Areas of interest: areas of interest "Business office"
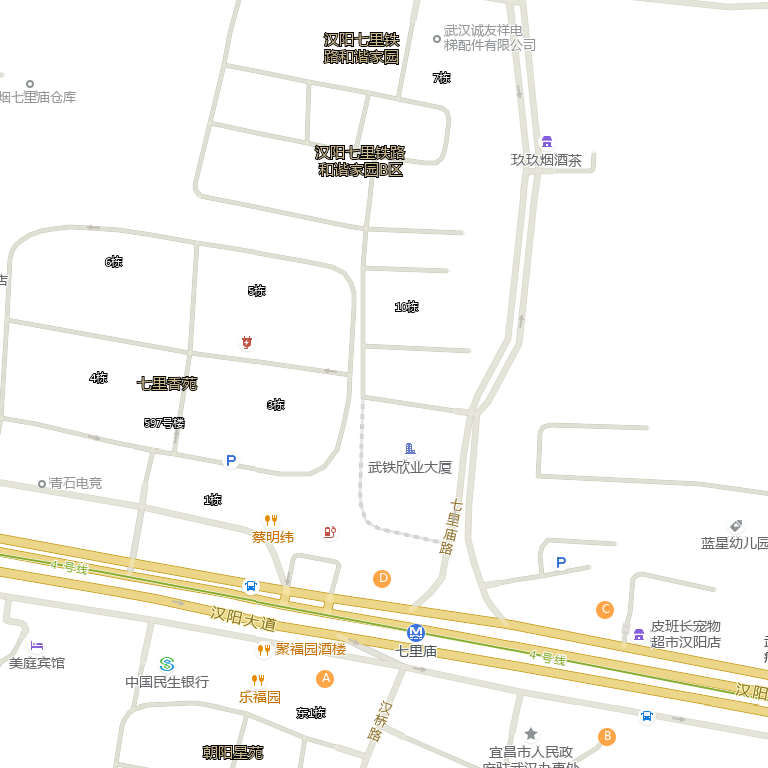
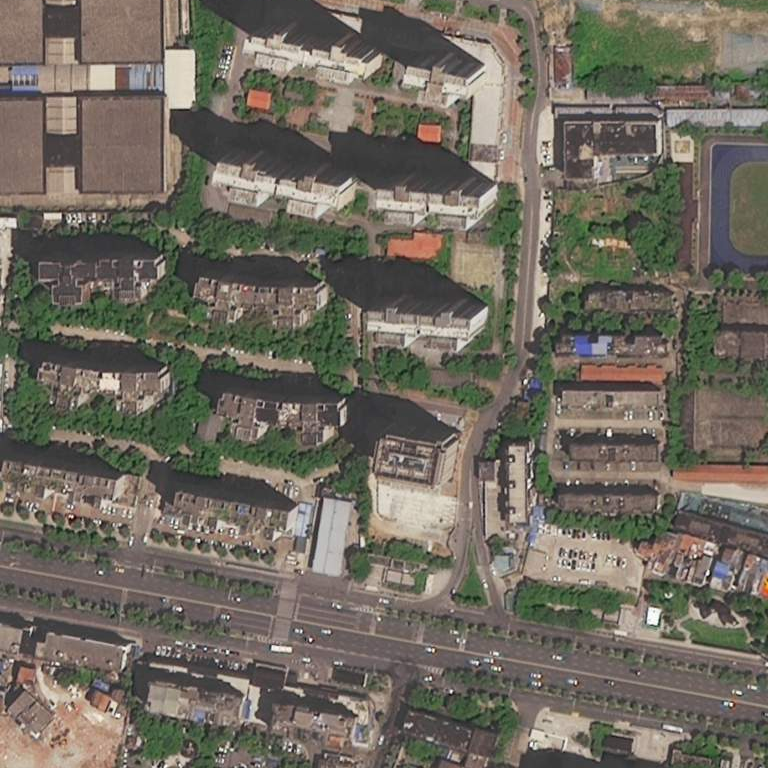